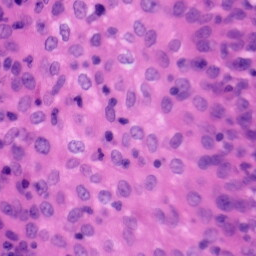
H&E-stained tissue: Tonsil